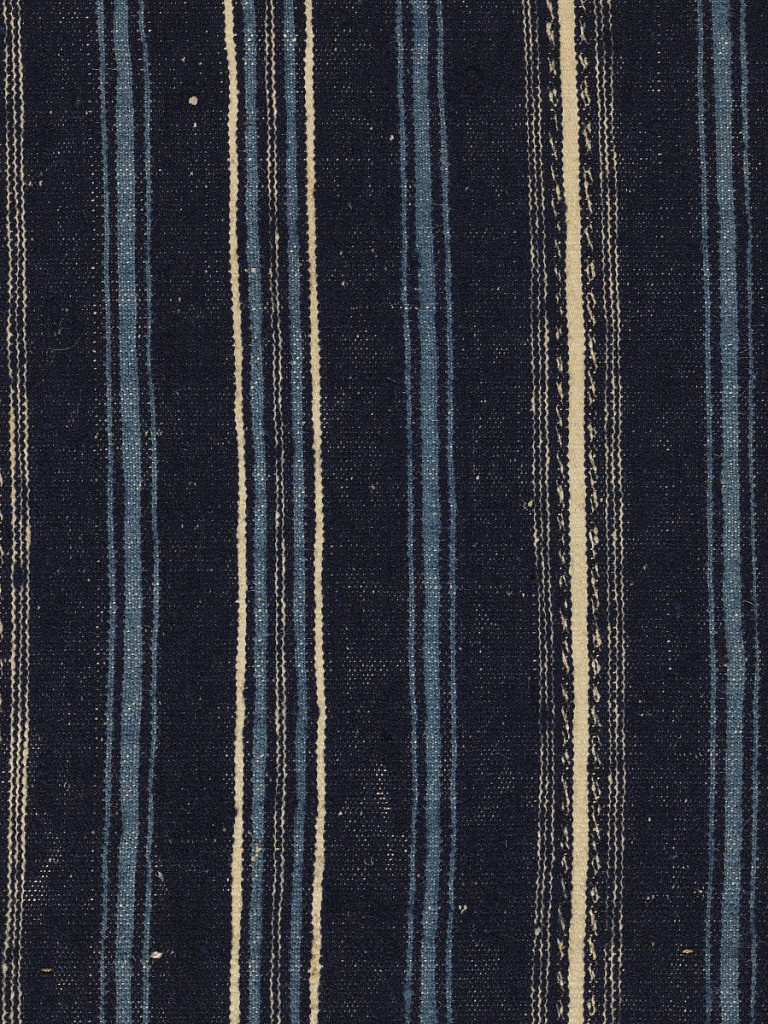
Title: Skirt fragment
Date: late 18th–early 19th century
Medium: cotton, linen, wool Technique: plain weave
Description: Fragment of a skirt panel in vertical stripes of dark blue, light blue and white.